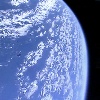
Label: cloud